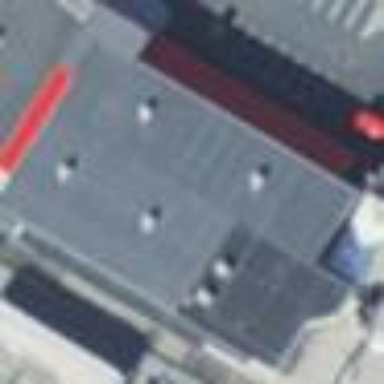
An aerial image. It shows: Hardware shop located in building.